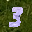
Label: 3